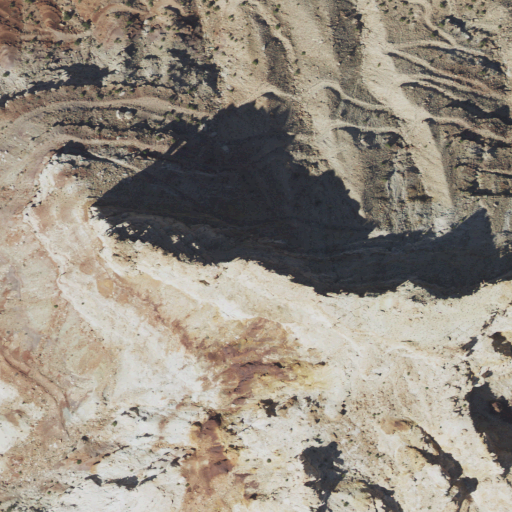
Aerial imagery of mountain in Utah named Temple Mountain containing shrub, barren land, and evergreen forest